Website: ulta-beauty
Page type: account-selection
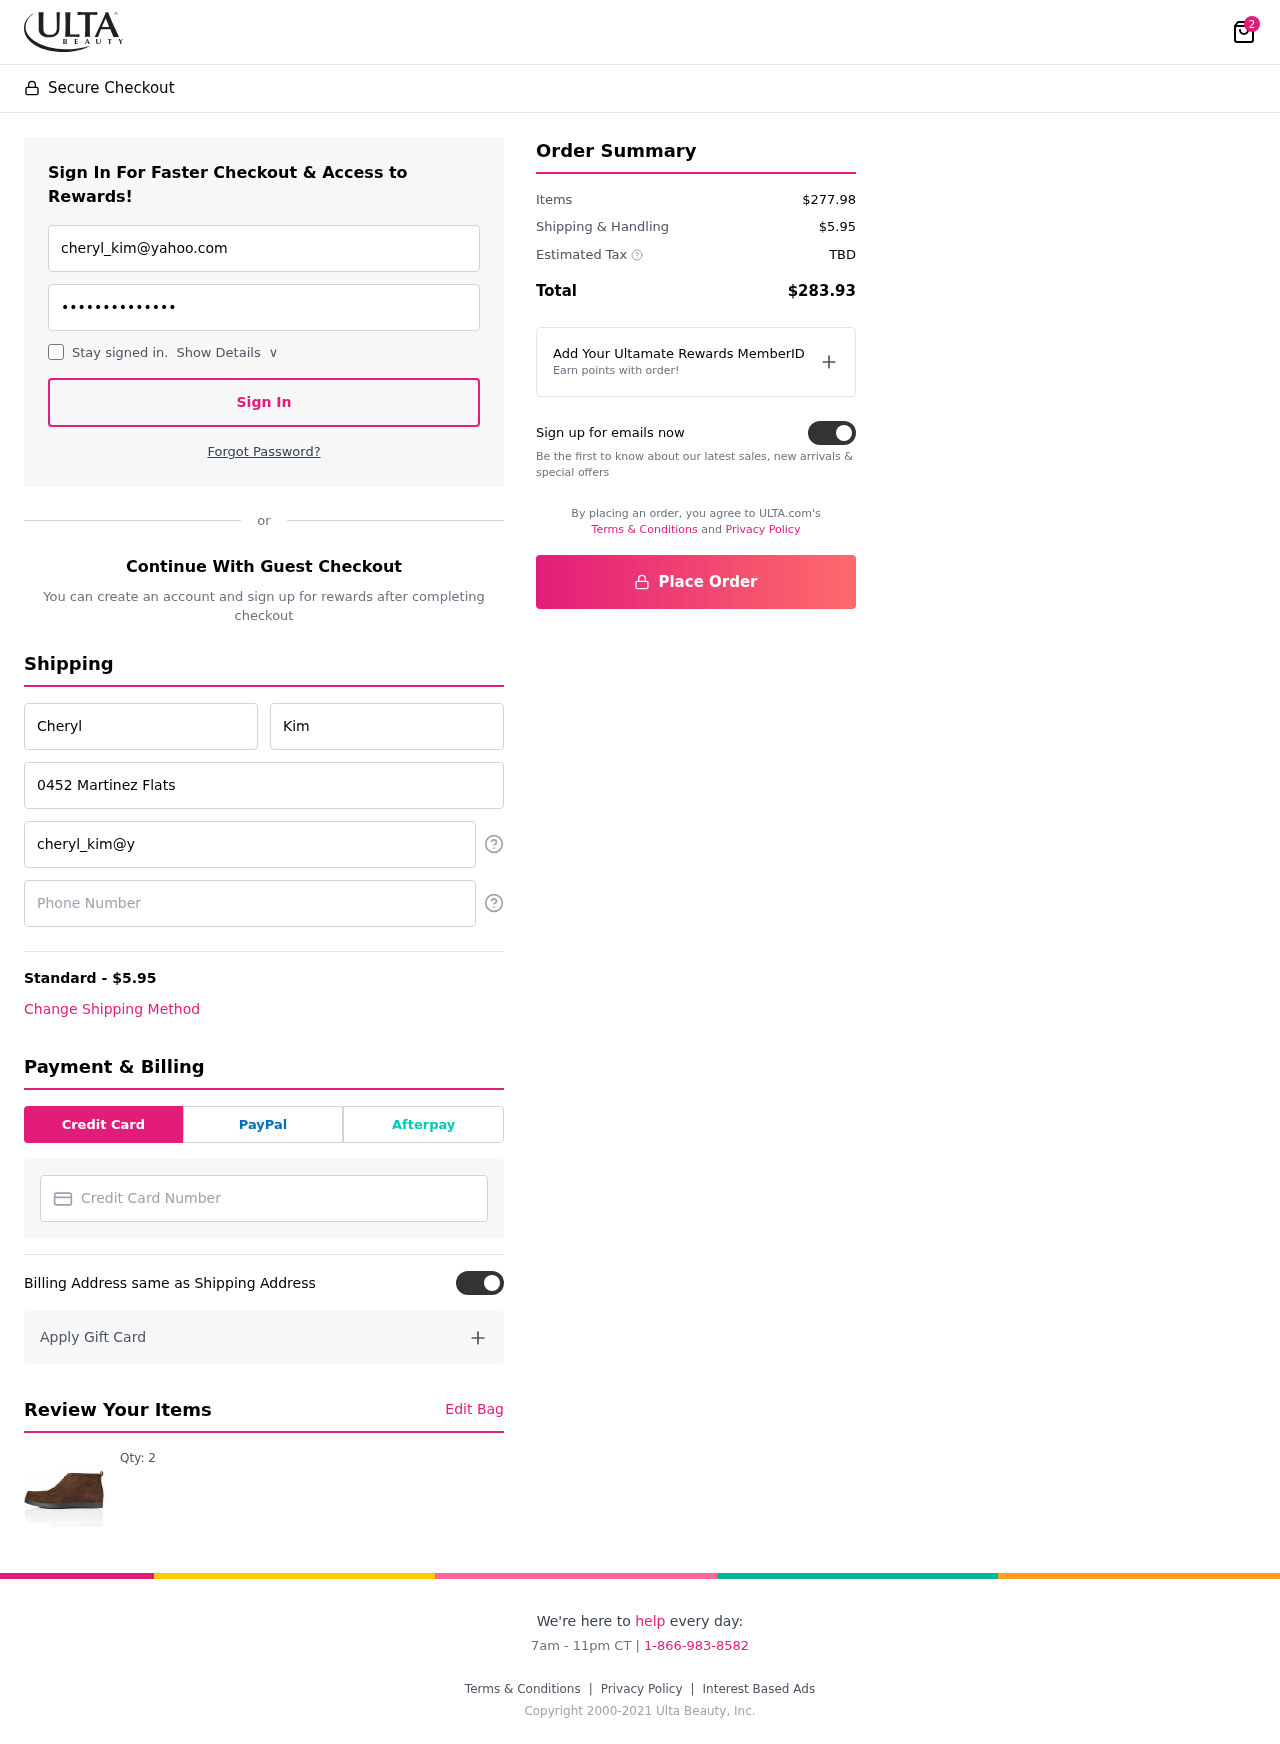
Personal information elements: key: PII_CARD_NUMBER
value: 6011 3867 6784 4647
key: PII_EMAIL
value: cheryl_kim@yahoo.com
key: PII_EMAIL2
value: cheryl_kim@yahoo.com
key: PII_FIRSTNAME
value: Cheryl
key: PII_LASTNAME
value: Kim
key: PII_PHONE
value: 2262109214
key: PII_STREET
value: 0452 Martinez Flats
Product elements: key: PRODUCT1_QUANTITY
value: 2
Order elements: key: ORDER_NUM_ITEMS
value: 2
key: ORDER_SHIPPING_COST
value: $5.95
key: ORDER_SUBTOTAL
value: $277.98
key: ORDER_TAX
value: TBD
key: ORDER_TOTAL
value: $283.93